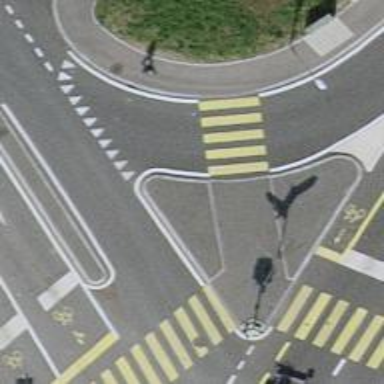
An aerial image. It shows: Marked crossing with zebra markings on the road.